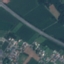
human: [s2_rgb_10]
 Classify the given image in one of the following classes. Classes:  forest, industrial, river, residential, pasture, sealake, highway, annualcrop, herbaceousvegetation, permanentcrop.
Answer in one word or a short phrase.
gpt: Highway